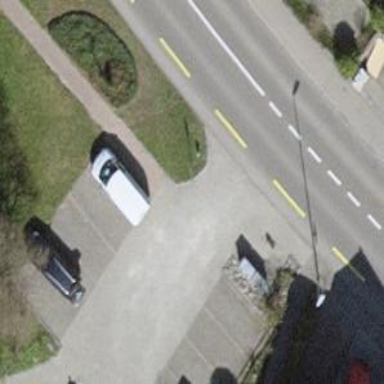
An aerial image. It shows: Driveway made of paving stones.